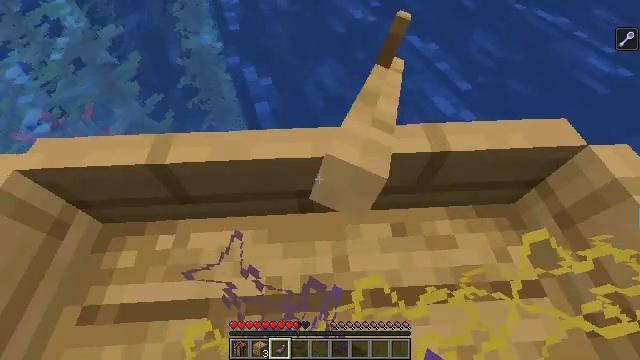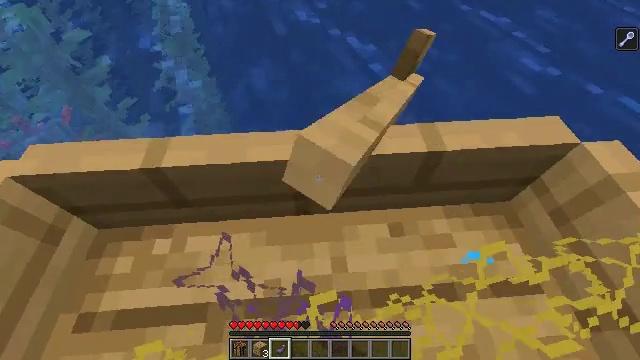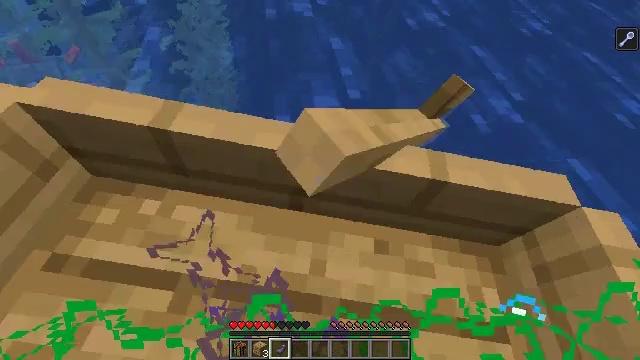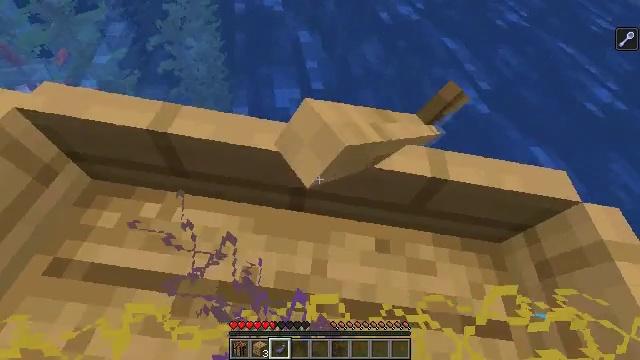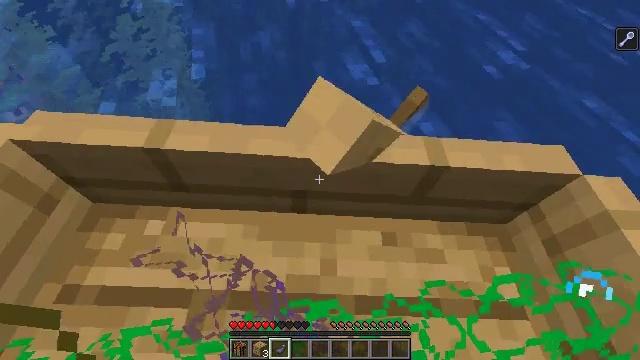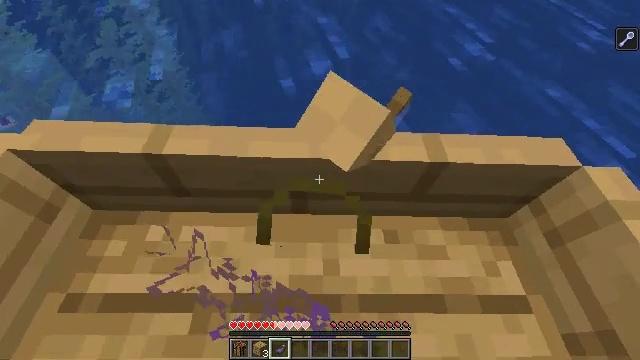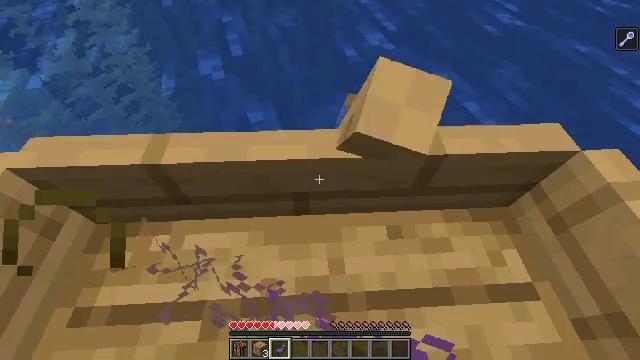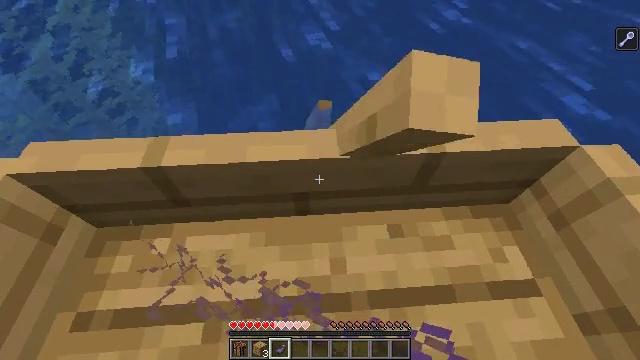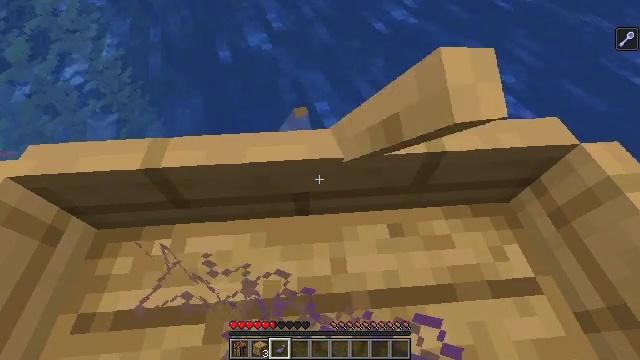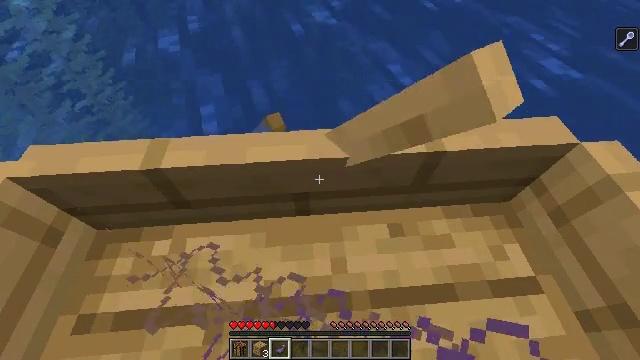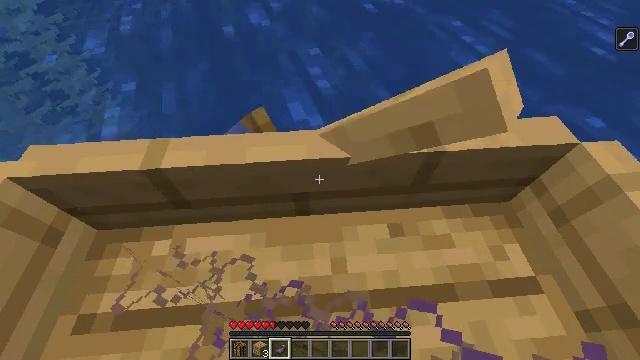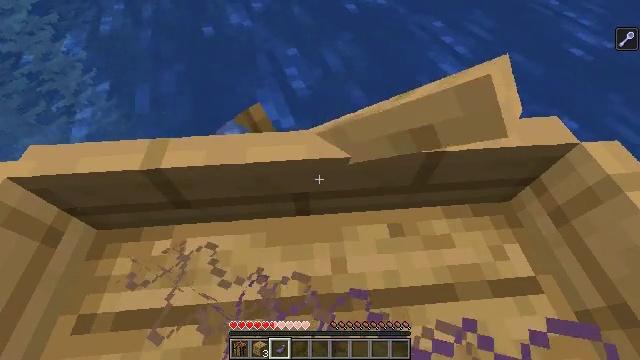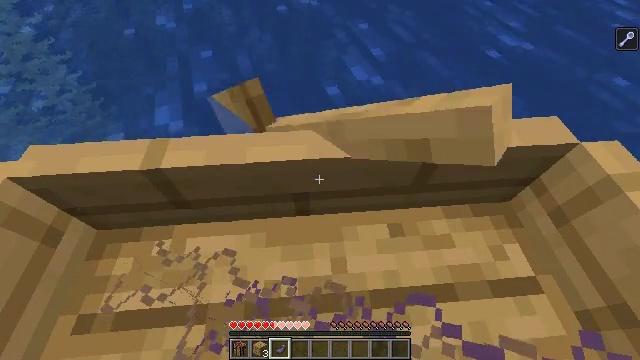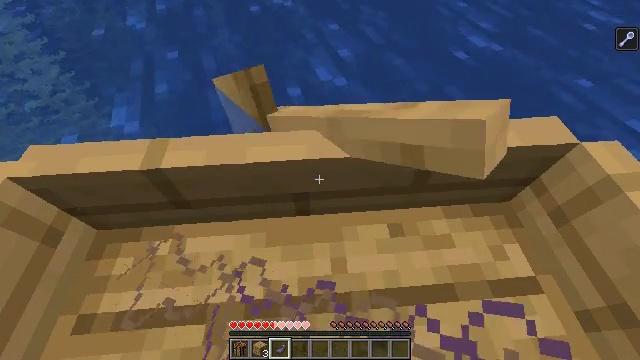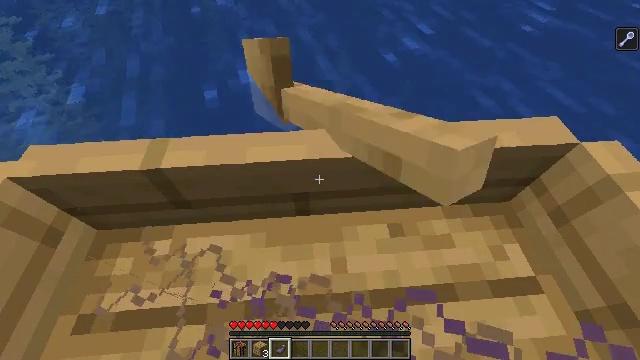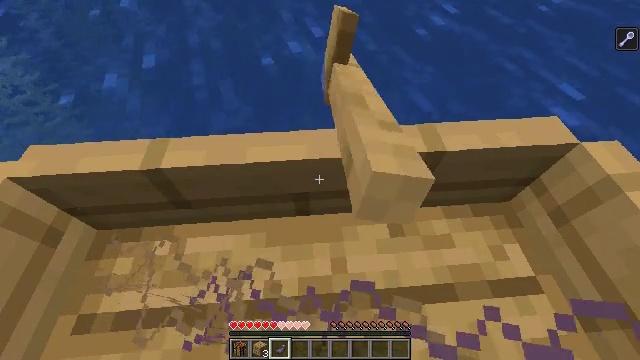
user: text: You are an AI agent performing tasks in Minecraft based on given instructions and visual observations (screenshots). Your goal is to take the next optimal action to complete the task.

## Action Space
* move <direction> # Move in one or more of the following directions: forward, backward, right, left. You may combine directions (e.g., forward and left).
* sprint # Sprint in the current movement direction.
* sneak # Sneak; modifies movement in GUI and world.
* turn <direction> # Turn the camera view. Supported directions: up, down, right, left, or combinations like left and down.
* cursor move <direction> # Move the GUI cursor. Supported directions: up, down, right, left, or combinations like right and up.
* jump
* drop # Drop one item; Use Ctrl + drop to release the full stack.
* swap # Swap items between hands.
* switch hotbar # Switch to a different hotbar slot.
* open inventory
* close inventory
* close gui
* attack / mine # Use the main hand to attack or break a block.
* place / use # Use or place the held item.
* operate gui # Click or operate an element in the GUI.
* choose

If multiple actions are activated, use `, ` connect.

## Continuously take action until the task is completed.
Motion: motion action
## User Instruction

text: Harvesting kelp can be done quickly underwater.
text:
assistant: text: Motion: move forward, turn right
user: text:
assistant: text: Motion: move forward
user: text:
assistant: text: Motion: move forward
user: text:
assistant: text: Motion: move forward
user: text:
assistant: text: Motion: move forward
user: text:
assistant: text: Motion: move forward
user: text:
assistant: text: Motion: move forward
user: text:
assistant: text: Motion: move forward
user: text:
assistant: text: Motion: move forward
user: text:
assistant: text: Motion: move forward
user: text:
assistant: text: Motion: move forward
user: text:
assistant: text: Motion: move forward
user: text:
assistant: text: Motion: move forward
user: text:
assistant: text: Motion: move forward
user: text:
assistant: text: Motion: move forward
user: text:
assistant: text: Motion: move forward
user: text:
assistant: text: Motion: move forward
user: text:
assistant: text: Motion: move forward
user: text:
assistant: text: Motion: move forward
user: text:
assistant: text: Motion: move forward
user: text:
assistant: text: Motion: move forward
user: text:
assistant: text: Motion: move forward, turn left and up
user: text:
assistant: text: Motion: move forward, turn left and up
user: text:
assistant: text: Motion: move forward, turn left and up
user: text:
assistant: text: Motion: move forward, turn left and up
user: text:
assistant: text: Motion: move forward, turn left
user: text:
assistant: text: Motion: move forward
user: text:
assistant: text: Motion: move forward
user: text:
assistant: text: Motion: move forward
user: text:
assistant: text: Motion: move forward